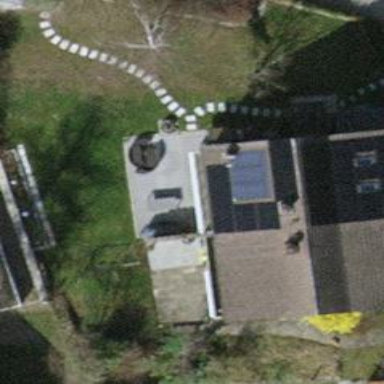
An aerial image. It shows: Semidetached house with gabled roof.